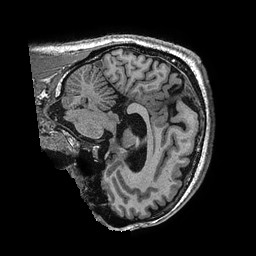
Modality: T1w
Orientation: sagittal
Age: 40
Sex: male
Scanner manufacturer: ge
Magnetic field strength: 3 T
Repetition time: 0.006952 s
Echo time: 0.00292 s